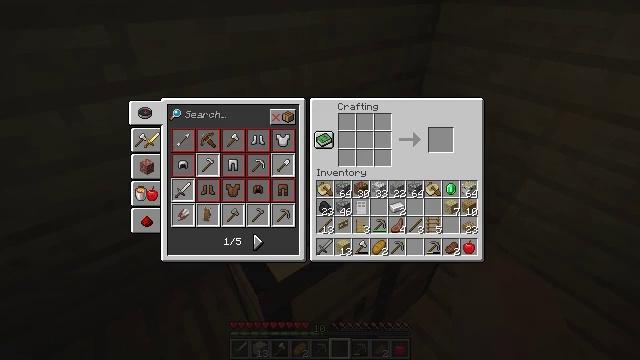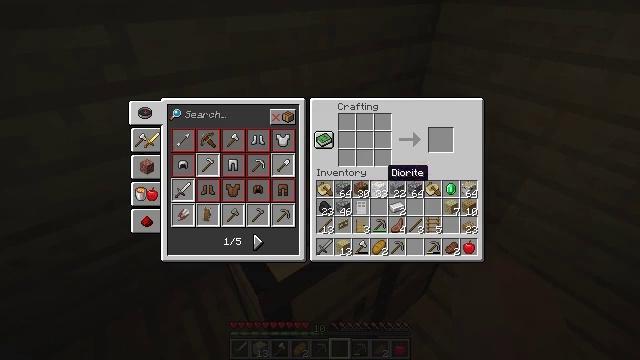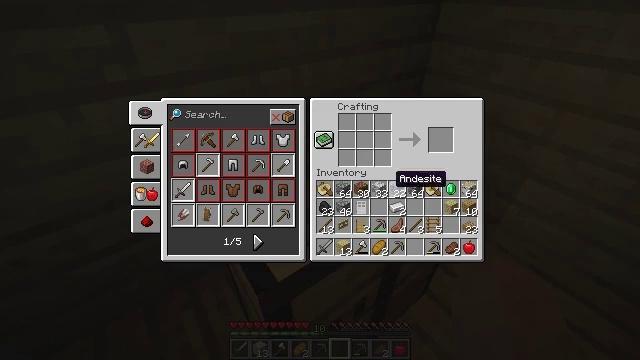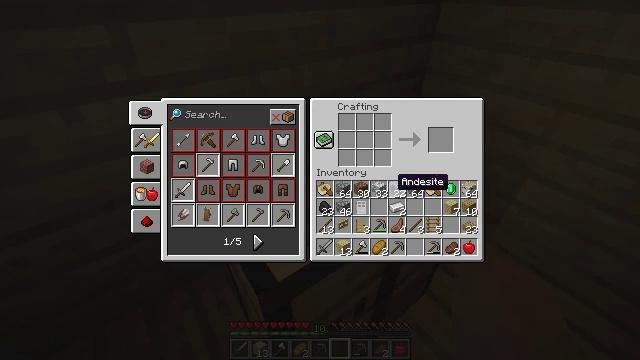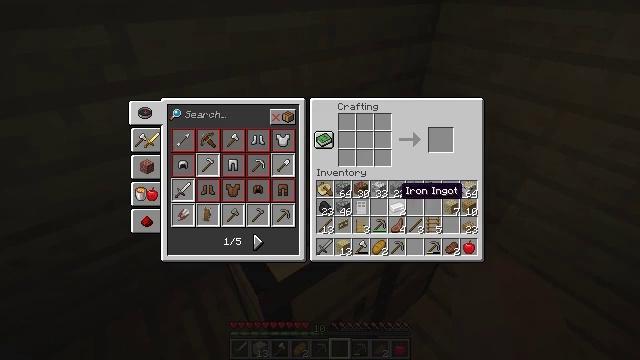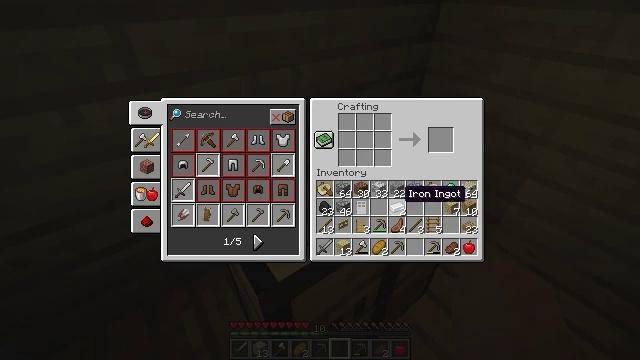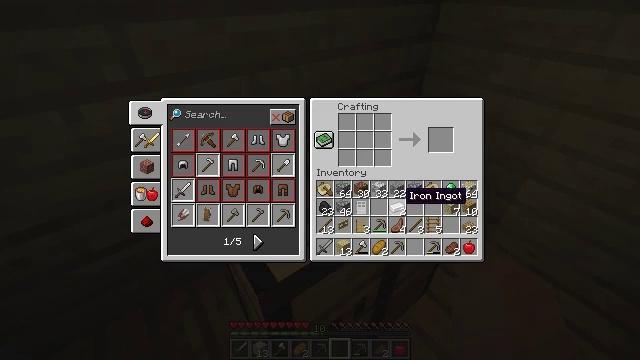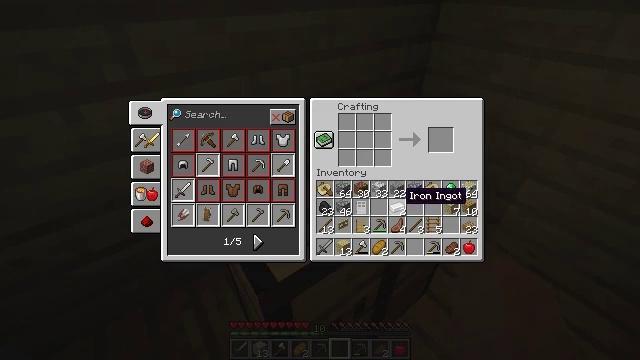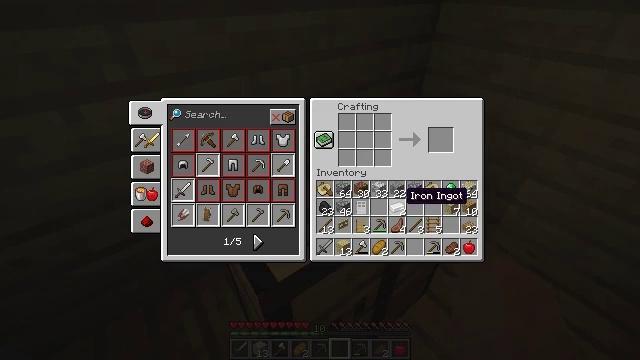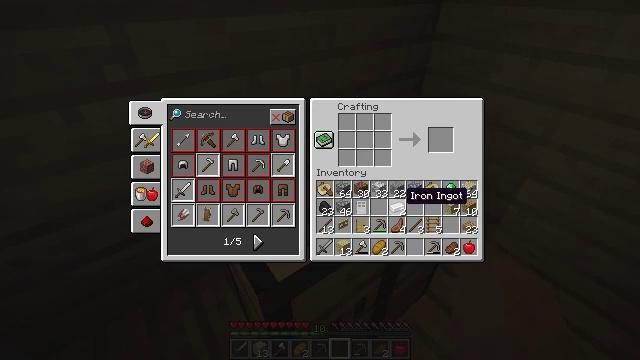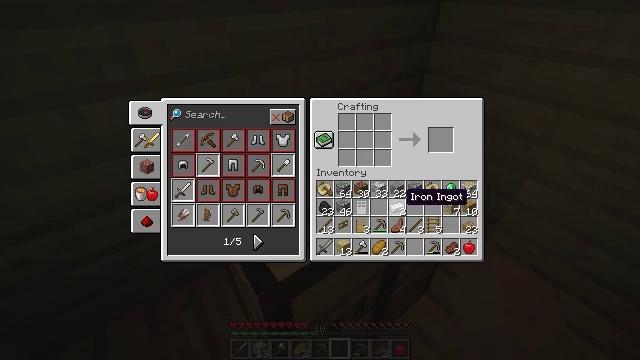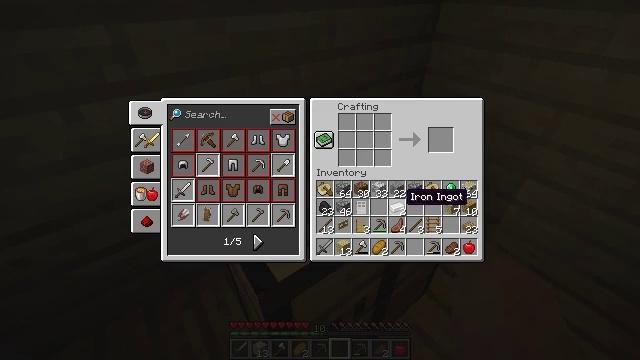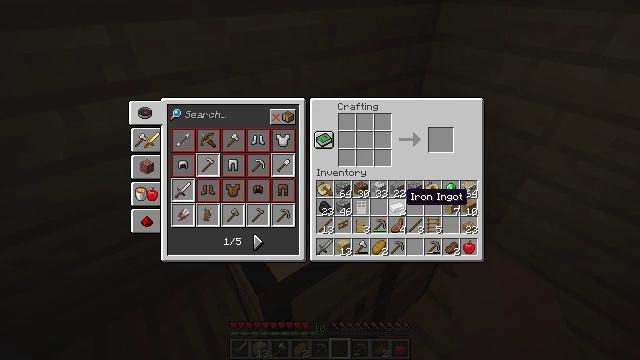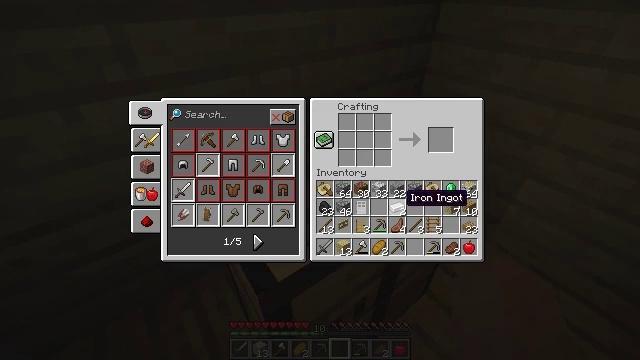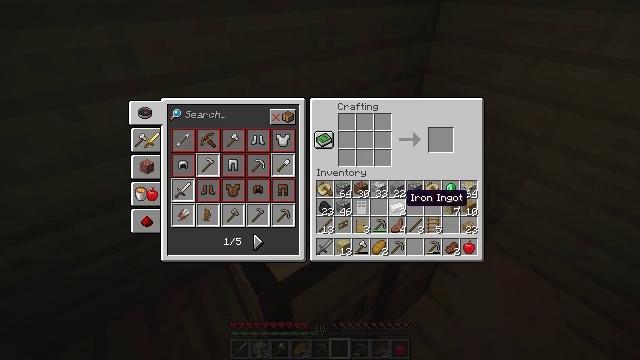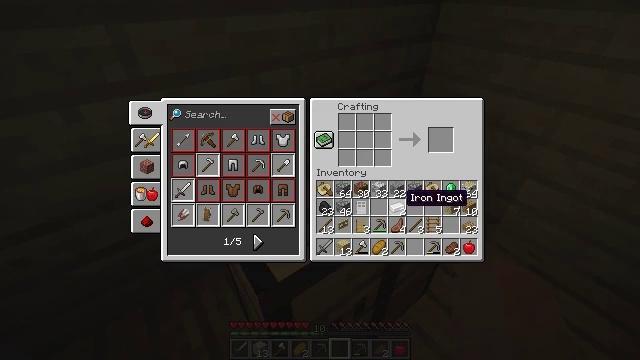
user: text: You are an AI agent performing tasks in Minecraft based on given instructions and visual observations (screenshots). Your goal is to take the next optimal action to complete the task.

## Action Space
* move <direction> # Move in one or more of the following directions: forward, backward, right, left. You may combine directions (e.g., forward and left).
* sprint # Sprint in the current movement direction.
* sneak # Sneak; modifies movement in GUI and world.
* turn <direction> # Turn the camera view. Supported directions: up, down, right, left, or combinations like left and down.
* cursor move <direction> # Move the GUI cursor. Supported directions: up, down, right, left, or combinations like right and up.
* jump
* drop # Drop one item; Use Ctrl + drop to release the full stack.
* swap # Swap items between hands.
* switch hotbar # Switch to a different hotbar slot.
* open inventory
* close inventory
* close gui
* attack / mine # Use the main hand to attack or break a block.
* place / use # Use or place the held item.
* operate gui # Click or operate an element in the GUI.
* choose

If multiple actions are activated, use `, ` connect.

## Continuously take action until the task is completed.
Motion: motion action
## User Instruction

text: Make shears using two iron ingots in the crafting table.
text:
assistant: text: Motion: cursor move right
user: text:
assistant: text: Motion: cursor move right
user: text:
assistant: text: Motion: no_op
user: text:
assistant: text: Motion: cursor move down
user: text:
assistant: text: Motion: no_op
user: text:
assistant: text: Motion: no_op
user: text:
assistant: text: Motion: no_op
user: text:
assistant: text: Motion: no_op
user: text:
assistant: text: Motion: no_op
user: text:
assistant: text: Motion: no_op
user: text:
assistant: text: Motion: no_op
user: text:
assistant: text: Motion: no_op
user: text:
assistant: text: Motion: no_op
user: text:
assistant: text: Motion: no_op
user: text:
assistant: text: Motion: no_op
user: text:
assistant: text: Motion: no_op
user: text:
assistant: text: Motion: no_op
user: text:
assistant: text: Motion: no_op
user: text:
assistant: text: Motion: no_op
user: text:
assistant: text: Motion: no_op
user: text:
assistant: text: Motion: operate gui
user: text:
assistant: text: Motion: operate gui
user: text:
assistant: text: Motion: no_op
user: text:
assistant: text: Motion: no_op
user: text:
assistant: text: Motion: cursor move left and up
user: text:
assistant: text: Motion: no_op
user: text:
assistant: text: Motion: cursor move left and up
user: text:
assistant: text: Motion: cursor move left and up
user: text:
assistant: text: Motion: cursor move left and up
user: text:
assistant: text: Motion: no_op